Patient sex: M
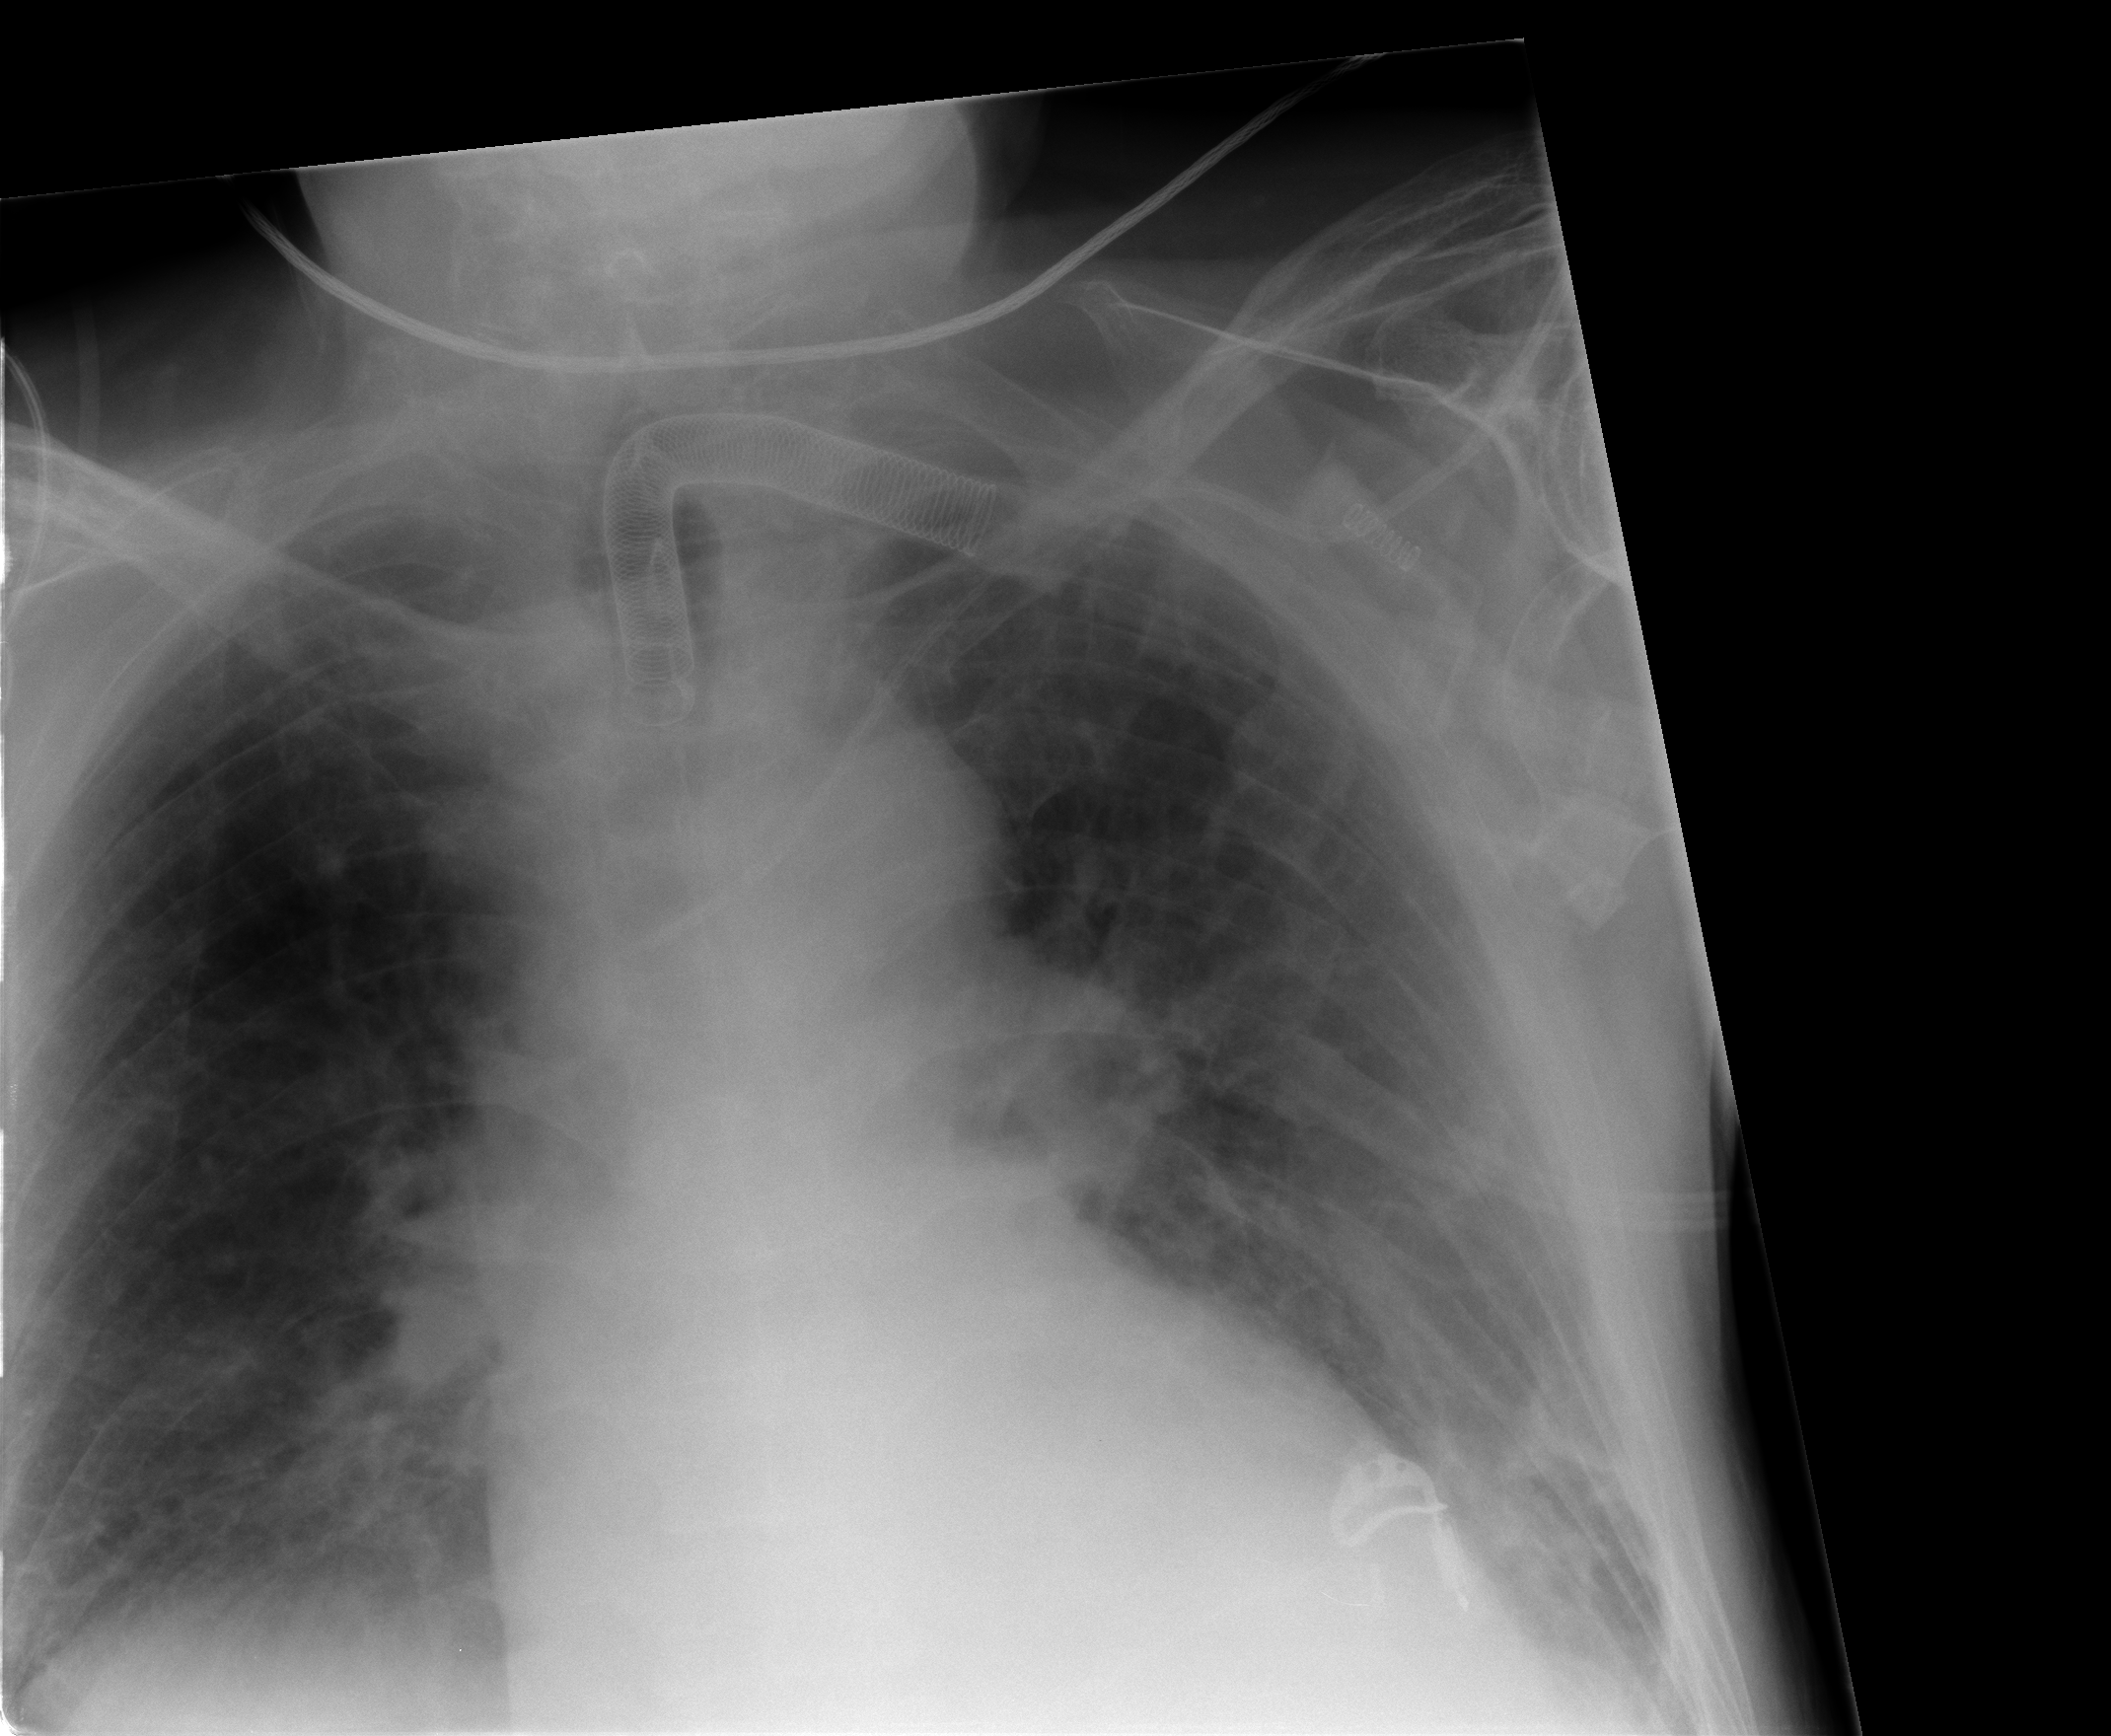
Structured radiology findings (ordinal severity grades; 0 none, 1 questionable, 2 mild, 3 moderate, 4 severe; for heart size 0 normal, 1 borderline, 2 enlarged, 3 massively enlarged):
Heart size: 0
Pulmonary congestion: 2
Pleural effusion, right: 2
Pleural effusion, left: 0
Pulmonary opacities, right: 0
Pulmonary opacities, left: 0
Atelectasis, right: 2
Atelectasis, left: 2